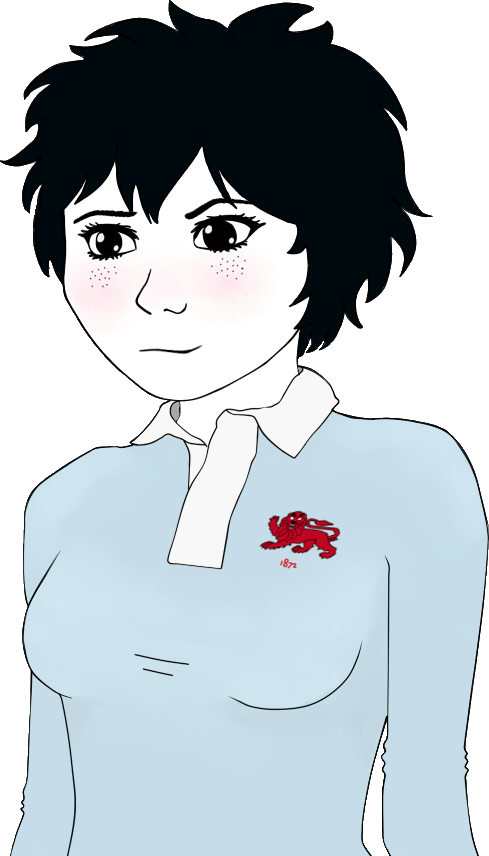
Label: 5_Tomboy